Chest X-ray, PA view. Patient: 46 years old, sex F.
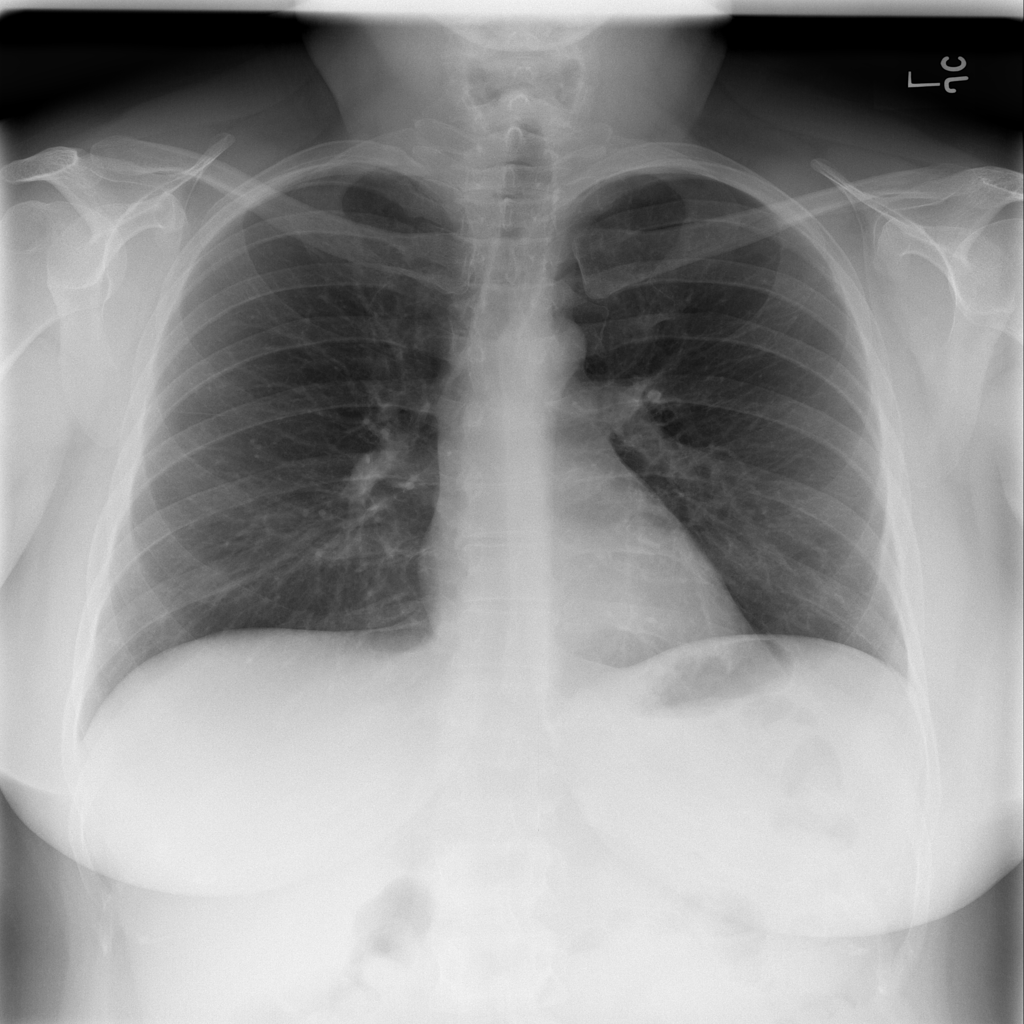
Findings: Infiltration